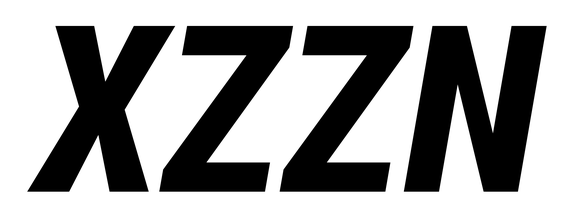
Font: Roboto-Italic_Condensed_ExtraBold_Italic